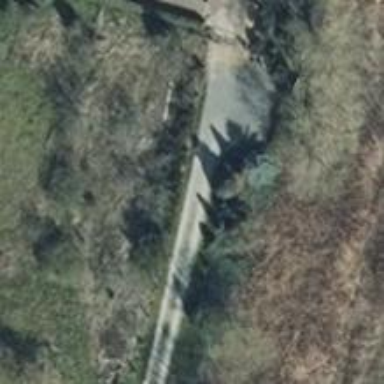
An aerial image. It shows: Driveway leading to service road.